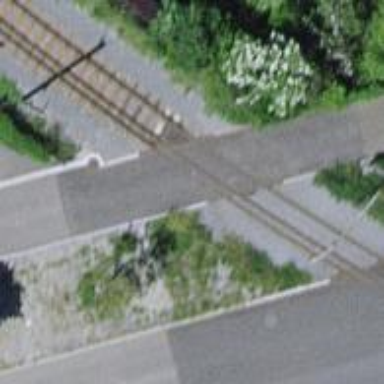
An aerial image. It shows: Crossing for the railway.